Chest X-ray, AP view. Patient: 65 years old, sex M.
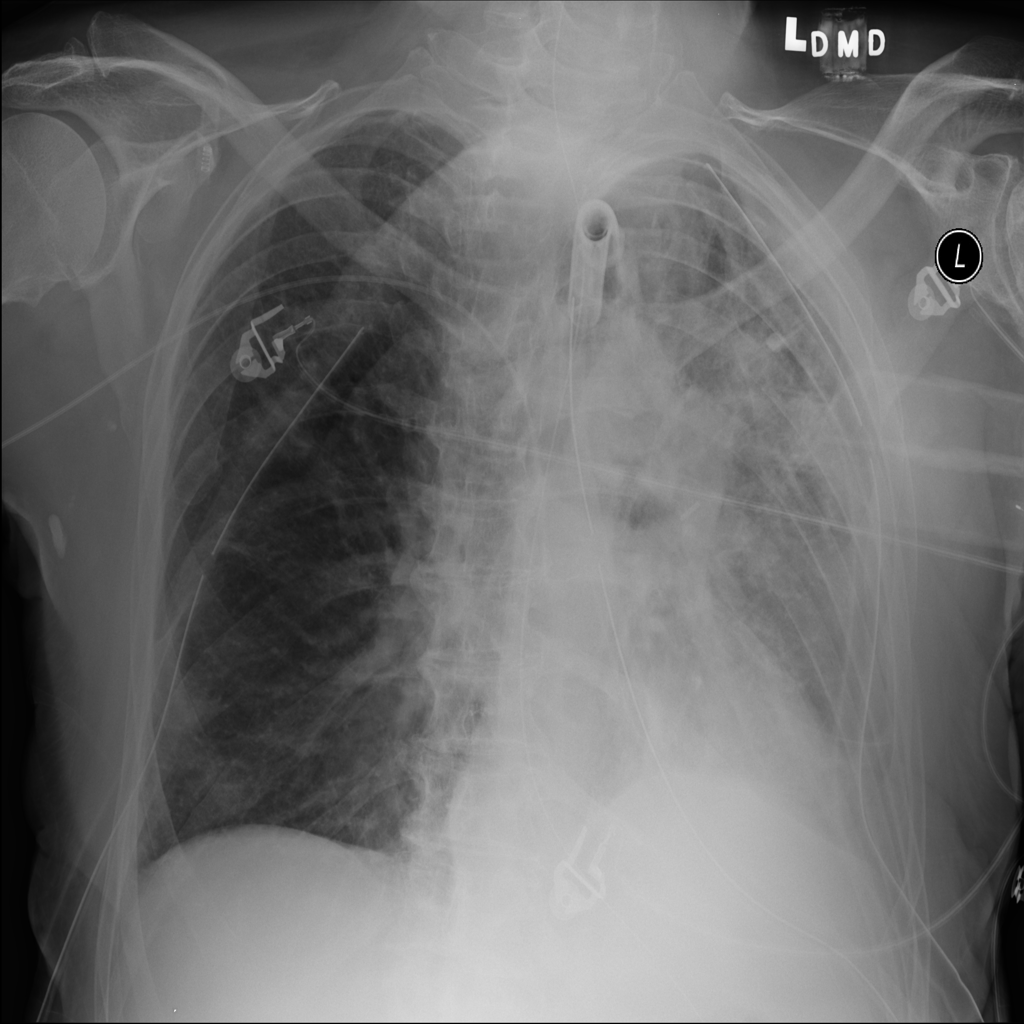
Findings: No Finding